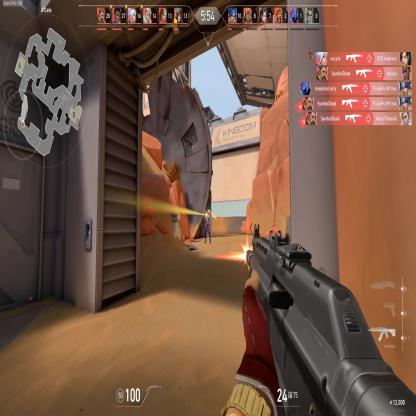
Label: enemy